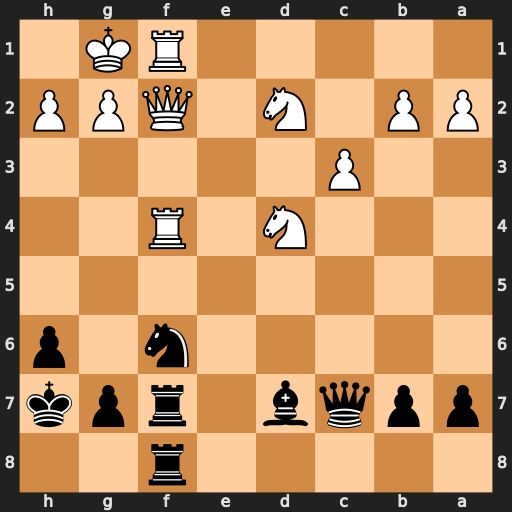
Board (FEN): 5r2/ppqb1rpk/5n1p/8/3N1R2/2P5/PP1N1QPP/5RK1
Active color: b
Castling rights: -
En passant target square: -
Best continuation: Ng4 Qg3 Rxf4